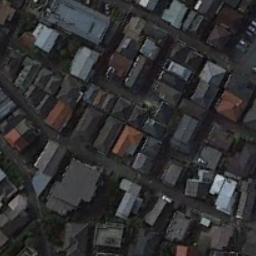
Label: dense_residential